Question: I have a form and a input element that gets a default value via ':value="something"'. I want the submit button for this form to be disabled if
1. The input's value is falsey
2. Or, the input's value is the same as the default value.
When I first click on the input (and the submit btn is disabled) and type a single thing, the input element doesn't change visually but I can see in the console that its value changed and the submit button no longer becomes disabled.
It seems as if I can't change the value of the input unless this submit button isn't disabled. However, if I get rid of my '@input', then I'm able to type into this input fine. So, my guess is that it's something wrong with my event handler.
I've been unable to find a post with my problem, it was also hard to think of what exactly to google since this problem is so strange to me.
When the input matches the old value, it correctly disables the button. When I backspace when the input is 'a' it produces 'apple'. Not sure what's happening there.
Minimal working example of my problem:
'''
<template>
<div>
<form>
<input :default-value="something" :value="something" @input="onInput"/>
<button type="submit" :disabled="isDisabled">submit</button>
</form>
</div>
</template>
<script>
export default {
name: "test",
data () {
return {
something: "apple",
isDisabled: true
}
},
methods: {
onInput (event) {
console.log("Current value: " + event.target.value);
console.log("Default value: " + event.target.getAttribute("default-value"));
console.log("isDisabled: " + (event.target.value === event.target.getAttribute("default-value")));
this.isDisabled = !event.target.value || (event.target.value === event.target.getAttribute("default-value"));
}
}
}
</script>
'''
Vue SFC REPL: <URL>

Help very much appreciated!
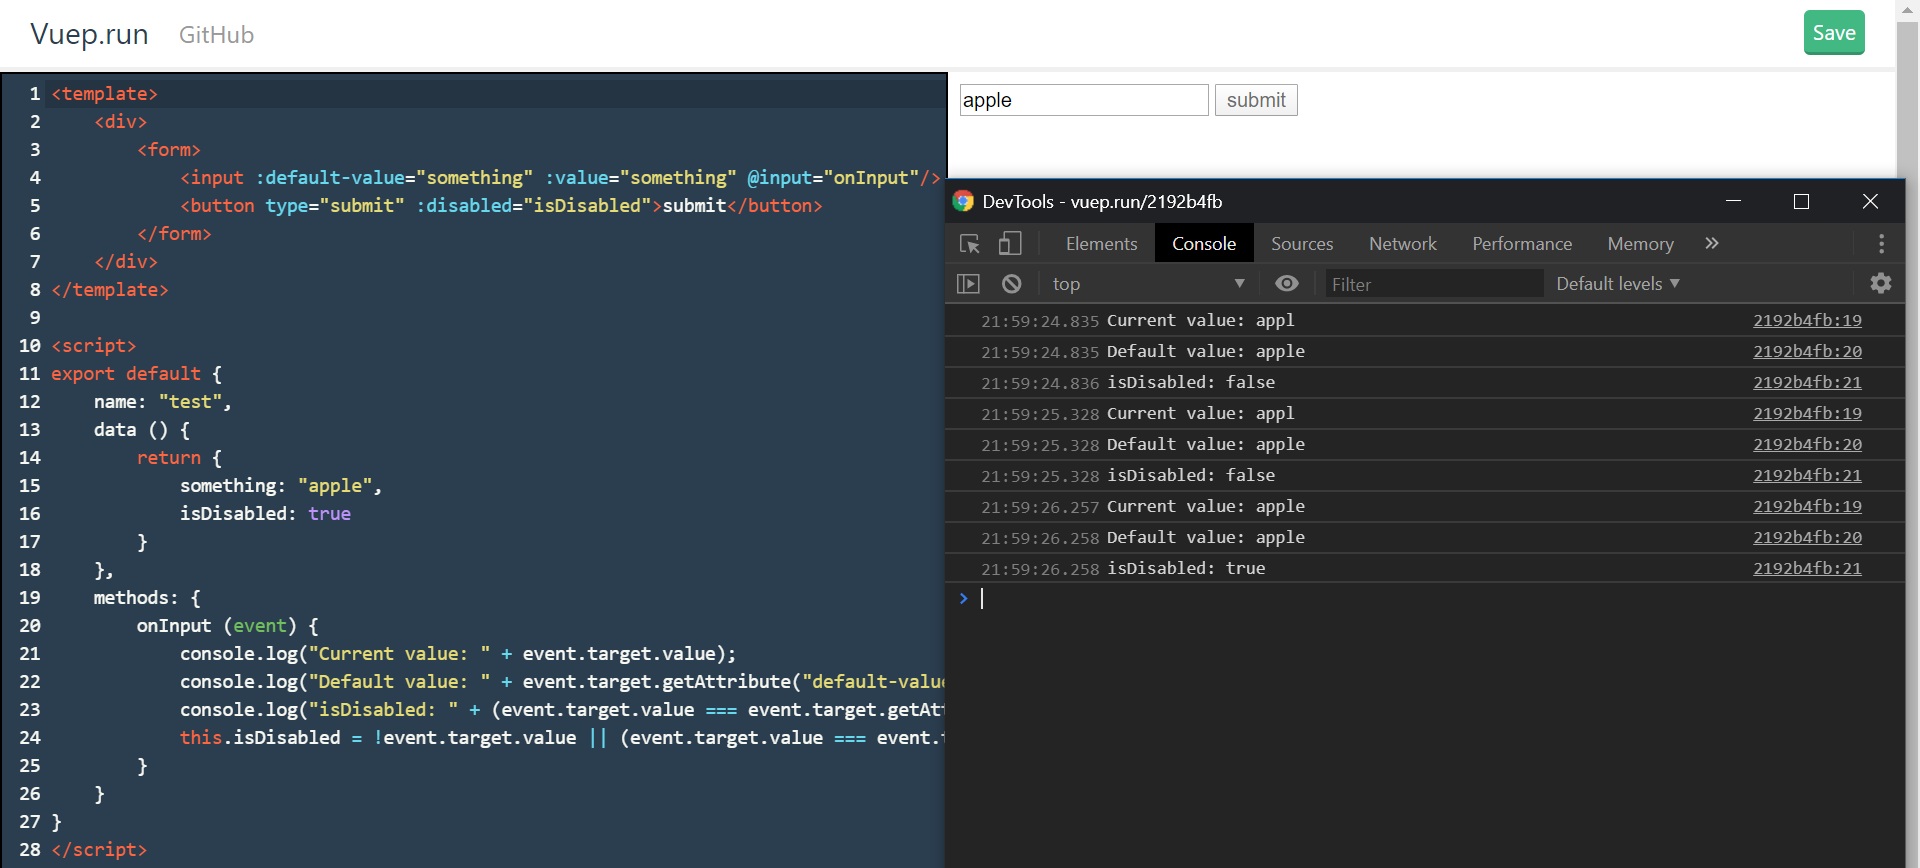
Answer: Use vue 'computed' property and of course, use 'v-model' rather ':value'
'''
const app = new Vue({
el: '#app',
name: "test",
data() {
return {
defaultVal: "apple",
something: "apple",
};
},
computed: {
isDisabled() {
return this.defaultVal === this.something;
},
},
methods: {
onInput (event) {
console.log("Current value: " + event.target.value);
console.log("Default value: " + event.target.getAttribute("default-value"));
console.log("isDisabled: " + (event.target.value === event.target.getAttribute("old-name")));
// don't do this now
// this.isDisabled = !event.target.value || (event.target.value === event.target.getAttribute("old-name"));
}
},
})
'''
'''
<script src="https://unpkg.com/vue"></script>
<div id="app">
<form>
<input :default-value="defaultVal" v-model="something" @keyup="onInput"/>
<button type="submit" :disabled="isDisabled">submit</button>
</form>
</div>
'''